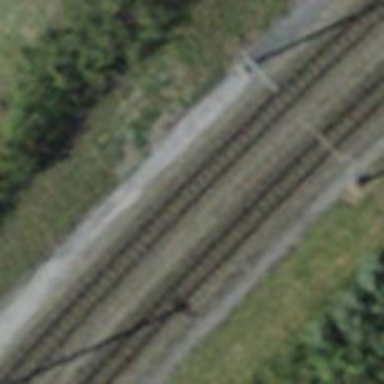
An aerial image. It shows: Narrow gauge railway with electrified contact lines.